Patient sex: M
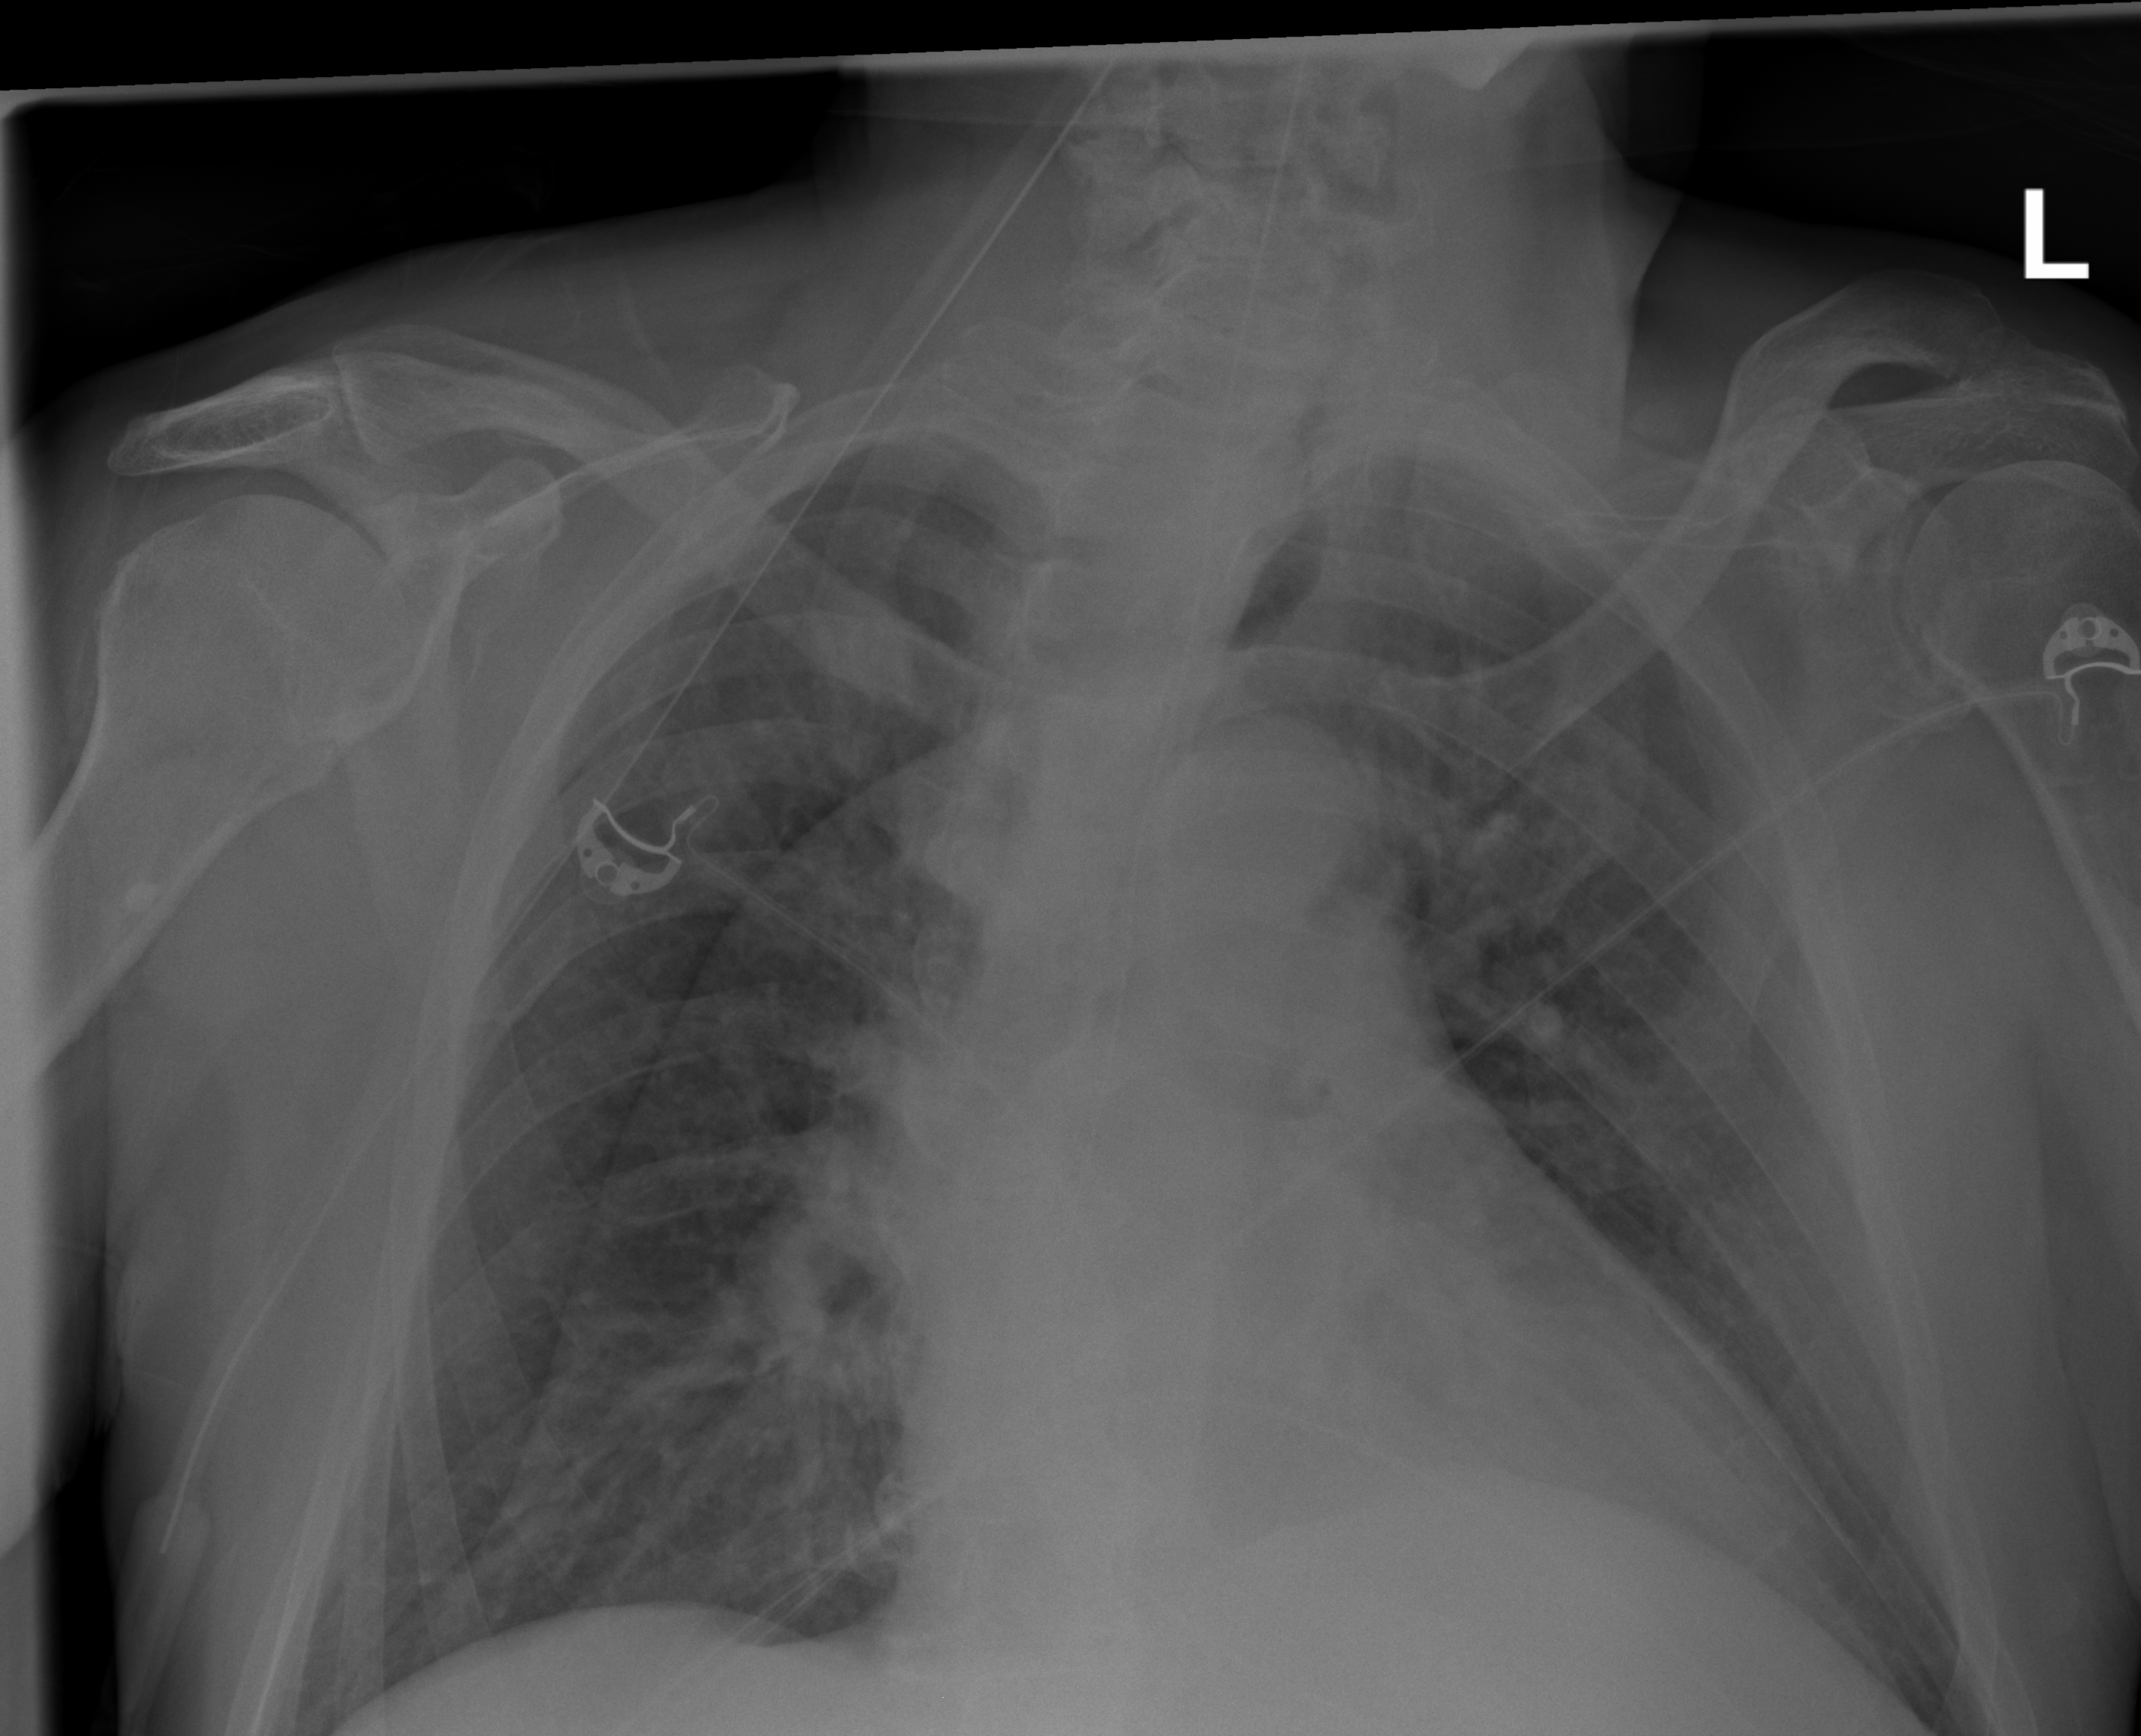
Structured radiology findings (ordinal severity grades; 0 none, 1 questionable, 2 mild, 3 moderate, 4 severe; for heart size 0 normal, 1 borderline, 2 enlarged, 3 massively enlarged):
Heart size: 0
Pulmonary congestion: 2
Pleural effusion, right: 0
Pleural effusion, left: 0
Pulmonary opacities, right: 2
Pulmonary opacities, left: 1
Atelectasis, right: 2
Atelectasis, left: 1